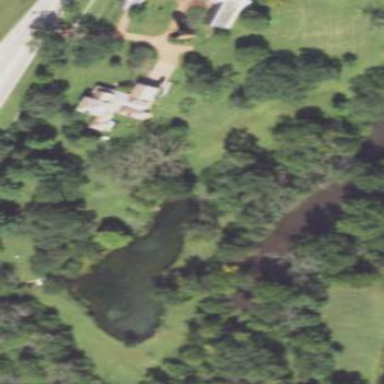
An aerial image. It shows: Serene pond surrounded by nature.